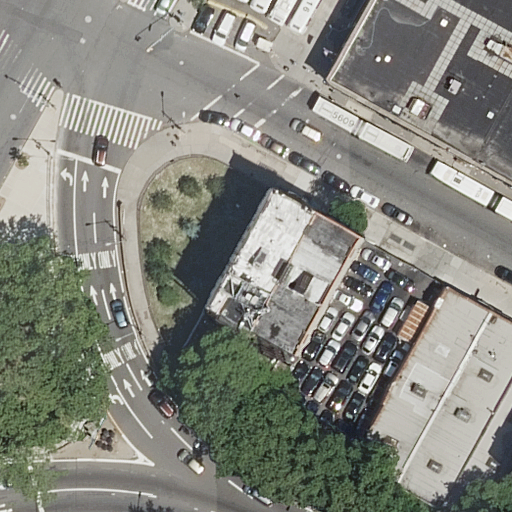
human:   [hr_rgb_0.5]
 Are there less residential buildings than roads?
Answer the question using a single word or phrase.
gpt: yes

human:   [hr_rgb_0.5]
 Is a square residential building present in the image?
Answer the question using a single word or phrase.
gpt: no

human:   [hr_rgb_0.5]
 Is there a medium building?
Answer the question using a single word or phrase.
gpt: yes

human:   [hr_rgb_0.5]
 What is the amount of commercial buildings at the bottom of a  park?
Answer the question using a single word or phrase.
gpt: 0

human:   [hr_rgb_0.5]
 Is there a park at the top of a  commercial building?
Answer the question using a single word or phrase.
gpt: no

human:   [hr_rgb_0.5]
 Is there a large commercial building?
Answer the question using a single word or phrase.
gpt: no

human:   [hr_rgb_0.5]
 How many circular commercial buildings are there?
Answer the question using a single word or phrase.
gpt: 0

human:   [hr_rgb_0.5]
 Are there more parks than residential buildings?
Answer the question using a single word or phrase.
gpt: no

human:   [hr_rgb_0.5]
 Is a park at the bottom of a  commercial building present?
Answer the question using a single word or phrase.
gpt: no

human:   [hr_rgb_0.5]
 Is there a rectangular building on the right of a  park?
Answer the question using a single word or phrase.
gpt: yes

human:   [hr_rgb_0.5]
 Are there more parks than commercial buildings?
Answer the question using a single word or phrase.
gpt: yes

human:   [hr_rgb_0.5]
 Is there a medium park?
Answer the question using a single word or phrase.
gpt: yes

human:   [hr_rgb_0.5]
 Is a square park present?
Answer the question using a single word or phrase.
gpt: no

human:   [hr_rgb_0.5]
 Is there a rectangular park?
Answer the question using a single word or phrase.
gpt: yes

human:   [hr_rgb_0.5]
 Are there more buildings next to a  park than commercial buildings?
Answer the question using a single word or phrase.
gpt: yes

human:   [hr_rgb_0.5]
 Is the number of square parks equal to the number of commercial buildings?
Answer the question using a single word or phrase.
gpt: yes

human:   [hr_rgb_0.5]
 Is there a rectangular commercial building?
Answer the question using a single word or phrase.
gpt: no

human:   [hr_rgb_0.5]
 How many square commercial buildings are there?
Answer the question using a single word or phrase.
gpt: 0

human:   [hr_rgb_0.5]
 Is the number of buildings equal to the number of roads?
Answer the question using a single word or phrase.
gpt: no

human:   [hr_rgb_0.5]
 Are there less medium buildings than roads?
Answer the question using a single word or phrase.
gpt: yes

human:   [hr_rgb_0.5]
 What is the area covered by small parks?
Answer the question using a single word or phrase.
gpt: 0m2

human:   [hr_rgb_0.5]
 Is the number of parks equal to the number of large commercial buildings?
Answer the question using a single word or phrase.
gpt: no

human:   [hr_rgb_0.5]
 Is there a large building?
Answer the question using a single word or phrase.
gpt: yes

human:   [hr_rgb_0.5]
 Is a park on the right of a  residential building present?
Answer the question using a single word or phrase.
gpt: no

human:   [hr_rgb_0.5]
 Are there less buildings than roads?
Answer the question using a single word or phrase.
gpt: yes

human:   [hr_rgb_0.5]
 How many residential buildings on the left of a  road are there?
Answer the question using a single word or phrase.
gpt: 2

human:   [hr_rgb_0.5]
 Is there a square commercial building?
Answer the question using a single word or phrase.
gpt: no

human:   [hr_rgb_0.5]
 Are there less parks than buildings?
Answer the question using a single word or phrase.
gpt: yes

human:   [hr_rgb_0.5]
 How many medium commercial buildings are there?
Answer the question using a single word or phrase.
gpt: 0

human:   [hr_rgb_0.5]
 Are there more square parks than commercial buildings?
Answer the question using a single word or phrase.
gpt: no

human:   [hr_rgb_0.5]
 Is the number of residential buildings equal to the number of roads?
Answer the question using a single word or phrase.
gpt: no

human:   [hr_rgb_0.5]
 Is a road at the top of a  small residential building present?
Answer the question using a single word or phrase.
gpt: no

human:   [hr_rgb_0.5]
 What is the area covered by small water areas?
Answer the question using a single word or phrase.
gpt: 0m2

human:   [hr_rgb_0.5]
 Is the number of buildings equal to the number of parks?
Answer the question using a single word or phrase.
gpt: no

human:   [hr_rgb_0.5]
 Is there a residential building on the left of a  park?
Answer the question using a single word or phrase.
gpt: no

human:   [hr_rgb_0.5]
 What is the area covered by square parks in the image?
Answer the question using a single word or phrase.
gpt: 0m2